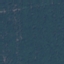
Label: Forest